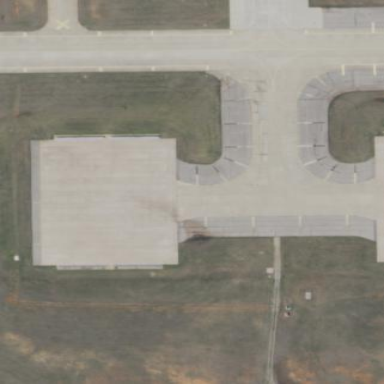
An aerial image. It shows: Apron at the airport.